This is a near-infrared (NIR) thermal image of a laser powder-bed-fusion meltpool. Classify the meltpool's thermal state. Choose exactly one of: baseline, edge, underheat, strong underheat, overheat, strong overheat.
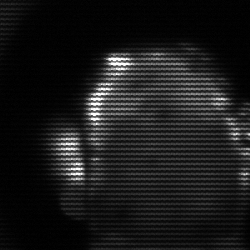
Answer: baseline